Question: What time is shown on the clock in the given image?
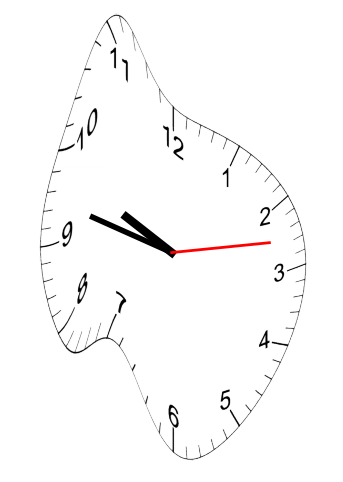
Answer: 09:47:13